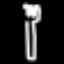
Label: fork